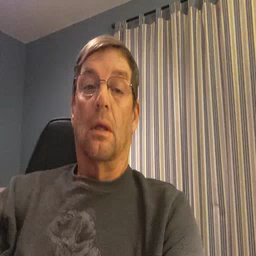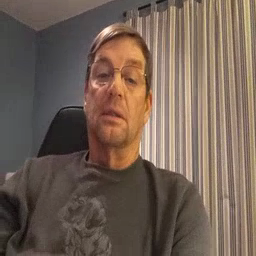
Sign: zipper